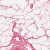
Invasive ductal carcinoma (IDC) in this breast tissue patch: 0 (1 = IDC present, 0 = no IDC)